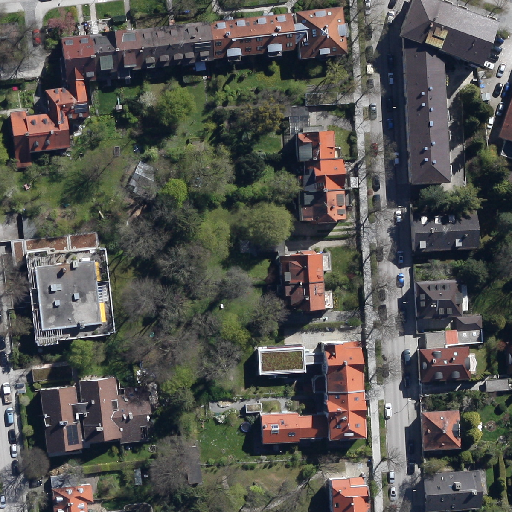
Referring expression: sidewalk along with tree